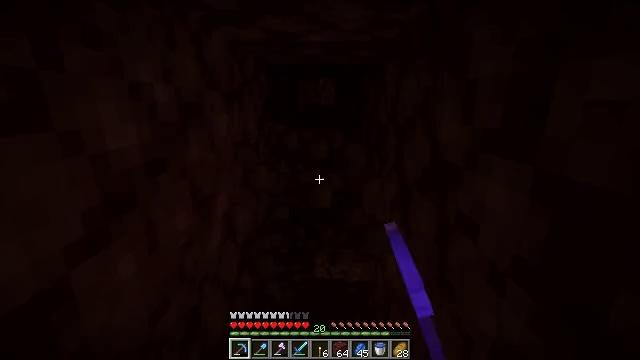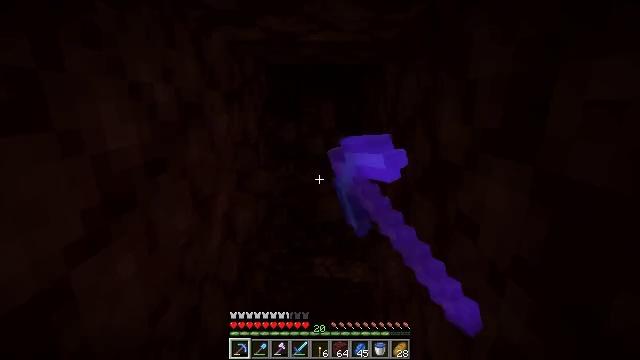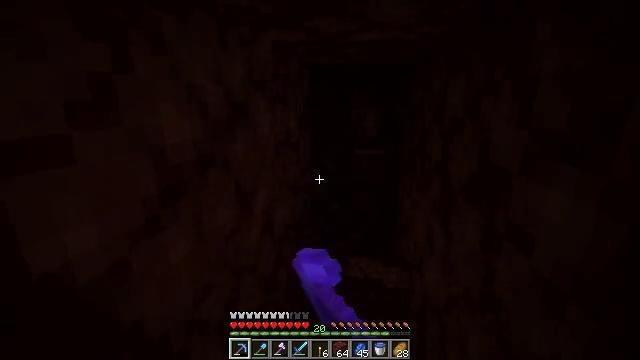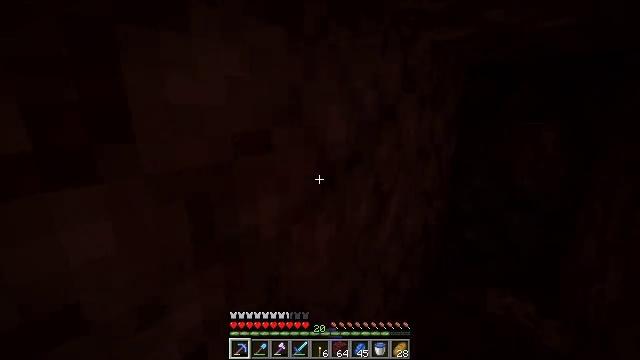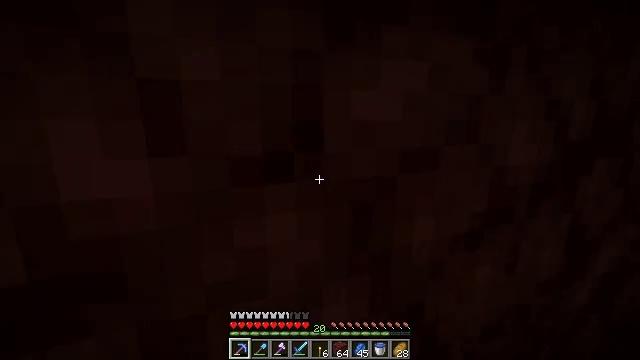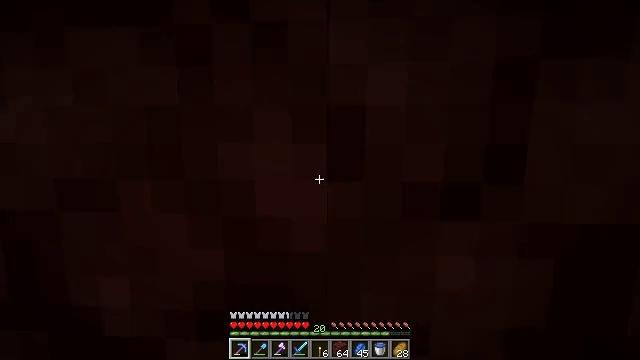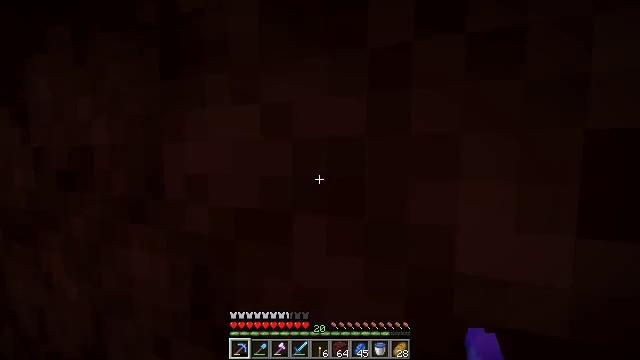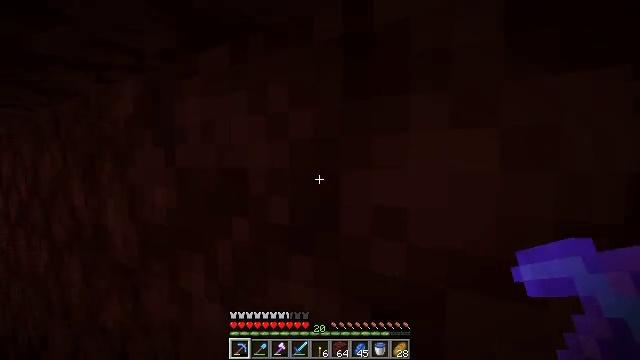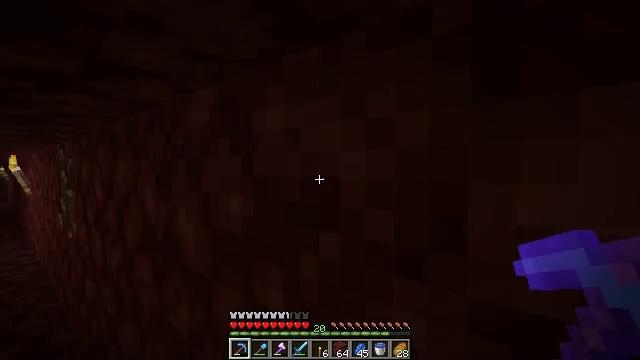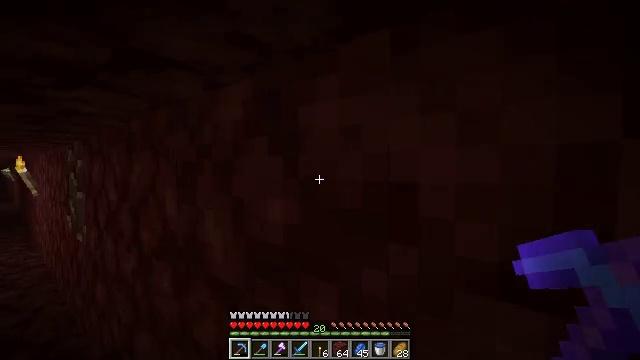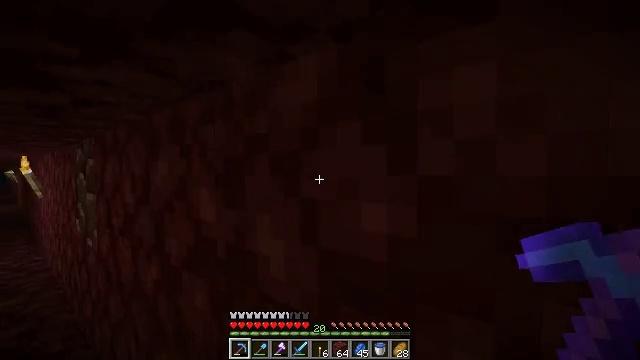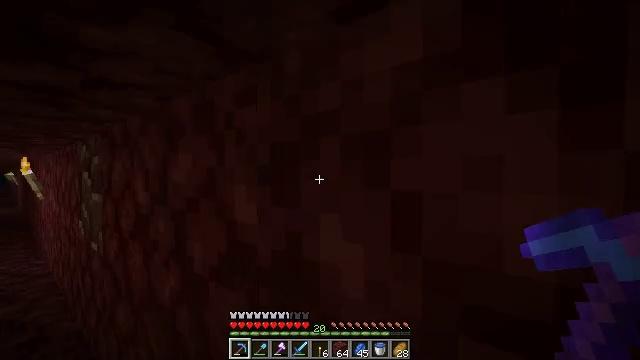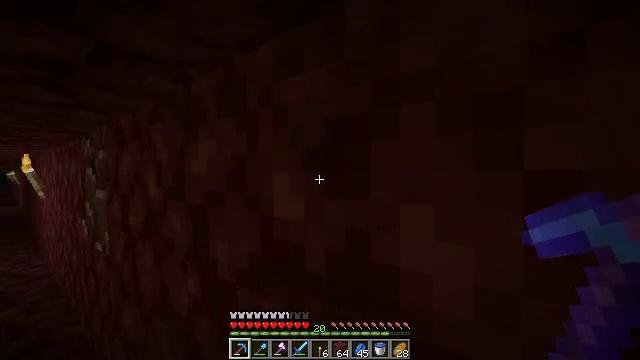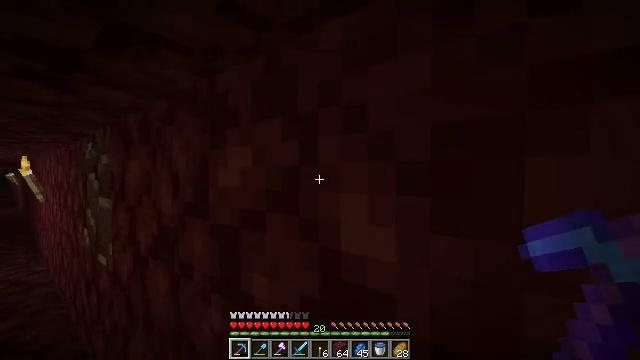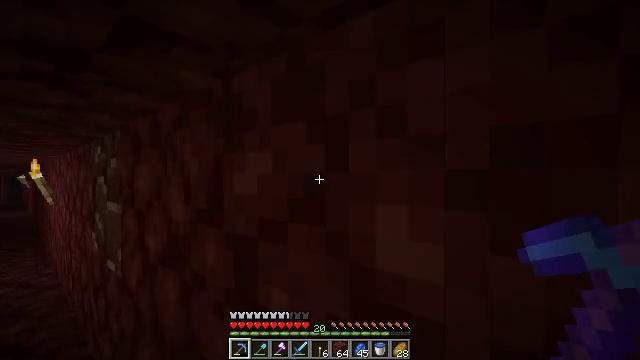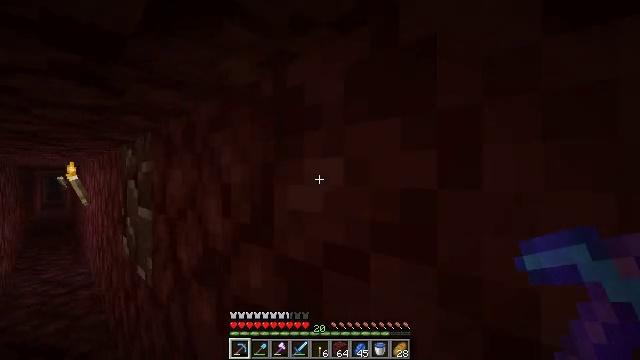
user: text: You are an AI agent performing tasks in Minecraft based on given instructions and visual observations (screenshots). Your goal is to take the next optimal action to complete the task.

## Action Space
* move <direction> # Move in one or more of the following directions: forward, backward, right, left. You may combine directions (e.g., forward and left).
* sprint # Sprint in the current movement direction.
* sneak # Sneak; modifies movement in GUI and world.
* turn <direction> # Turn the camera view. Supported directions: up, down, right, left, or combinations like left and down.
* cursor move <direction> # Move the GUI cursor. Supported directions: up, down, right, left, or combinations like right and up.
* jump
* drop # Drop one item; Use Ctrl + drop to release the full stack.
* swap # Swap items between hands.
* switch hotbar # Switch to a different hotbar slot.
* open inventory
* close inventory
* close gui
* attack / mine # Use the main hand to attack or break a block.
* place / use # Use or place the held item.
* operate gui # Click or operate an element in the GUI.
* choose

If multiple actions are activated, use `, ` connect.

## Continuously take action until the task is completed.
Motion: motion action
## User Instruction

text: Mine the ancient debris in the Nether.
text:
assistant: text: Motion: attack / mine
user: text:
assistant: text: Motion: turn left
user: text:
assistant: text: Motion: move left, turn left
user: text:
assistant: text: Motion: move left, turn left and up
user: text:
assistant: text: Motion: move left, turn left and up
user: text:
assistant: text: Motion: move left, turn left and up
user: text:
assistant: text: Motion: move left, turn left and up
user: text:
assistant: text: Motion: move forward and move left, turn left and up
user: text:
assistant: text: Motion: move forward and move left
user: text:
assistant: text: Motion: move forward and move left
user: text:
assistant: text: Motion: move forward and move left
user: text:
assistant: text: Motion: move forward and move left
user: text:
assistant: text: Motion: move forward and move left
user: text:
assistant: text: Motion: move forward and move left, turn left
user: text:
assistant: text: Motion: move forward and move left, turn left
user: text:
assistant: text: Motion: move forward and move left, turn left
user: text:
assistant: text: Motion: move forward and move left, turn left
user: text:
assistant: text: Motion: move forward and move left
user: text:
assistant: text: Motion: move forward and move left
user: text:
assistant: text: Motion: move forward and move left
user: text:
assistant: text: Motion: move forward and move left, turn right
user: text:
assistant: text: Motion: move left, turn right
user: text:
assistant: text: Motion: turn right, attack / mine
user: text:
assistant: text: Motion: attack / mine
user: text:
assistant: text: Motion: attack / mine
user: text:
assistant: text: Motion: attack / mine
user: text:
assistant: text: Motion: attack / mine
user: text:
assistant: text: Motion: attack / mine
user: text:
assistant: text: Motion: attack / mine
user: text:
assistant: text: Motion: attack / mine